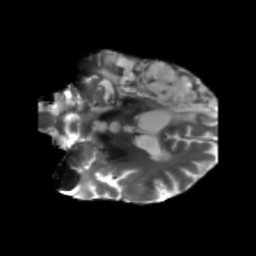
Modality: T2w
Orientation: coronal
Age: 55
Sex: male
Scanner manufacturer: siemens
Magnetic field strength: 3 T
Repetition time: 5.25 s
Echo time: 0.08 s